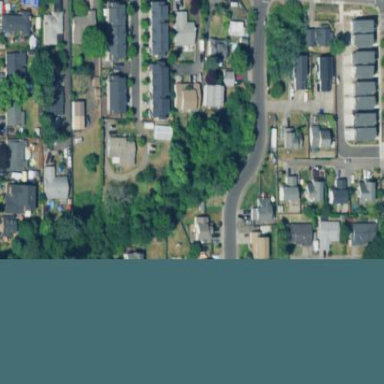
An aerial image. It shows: This residential area consists of single-family homes.